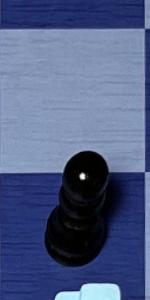
Label: Pawn_Black